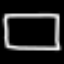
Label: square